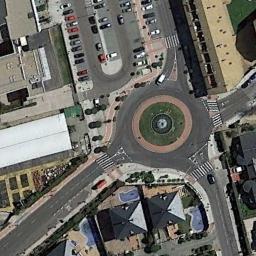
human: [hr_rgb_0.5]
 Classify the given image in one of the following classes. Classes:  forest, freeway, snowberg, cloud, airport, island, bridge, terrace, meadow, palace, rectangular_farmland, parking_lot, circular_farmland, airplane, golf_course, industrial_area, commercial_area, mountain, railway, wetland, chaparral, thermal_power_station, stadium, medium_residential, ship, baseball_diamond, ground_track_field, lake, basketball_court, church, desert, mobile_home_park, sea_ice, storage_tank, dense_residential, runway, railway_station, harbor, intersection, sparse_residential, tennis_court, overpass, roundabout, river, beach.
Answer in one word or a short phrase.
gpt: roundabout